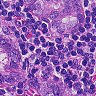
Metastatic tissue present: yes